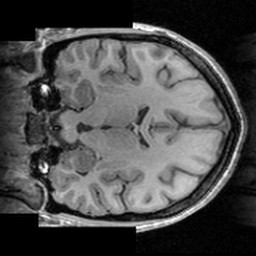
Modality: T1w
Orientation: coronal
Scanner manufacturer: siemens
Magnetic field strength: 3 T
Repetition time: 1.63 s
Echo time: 0.00311 s